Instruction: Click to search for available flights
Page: home
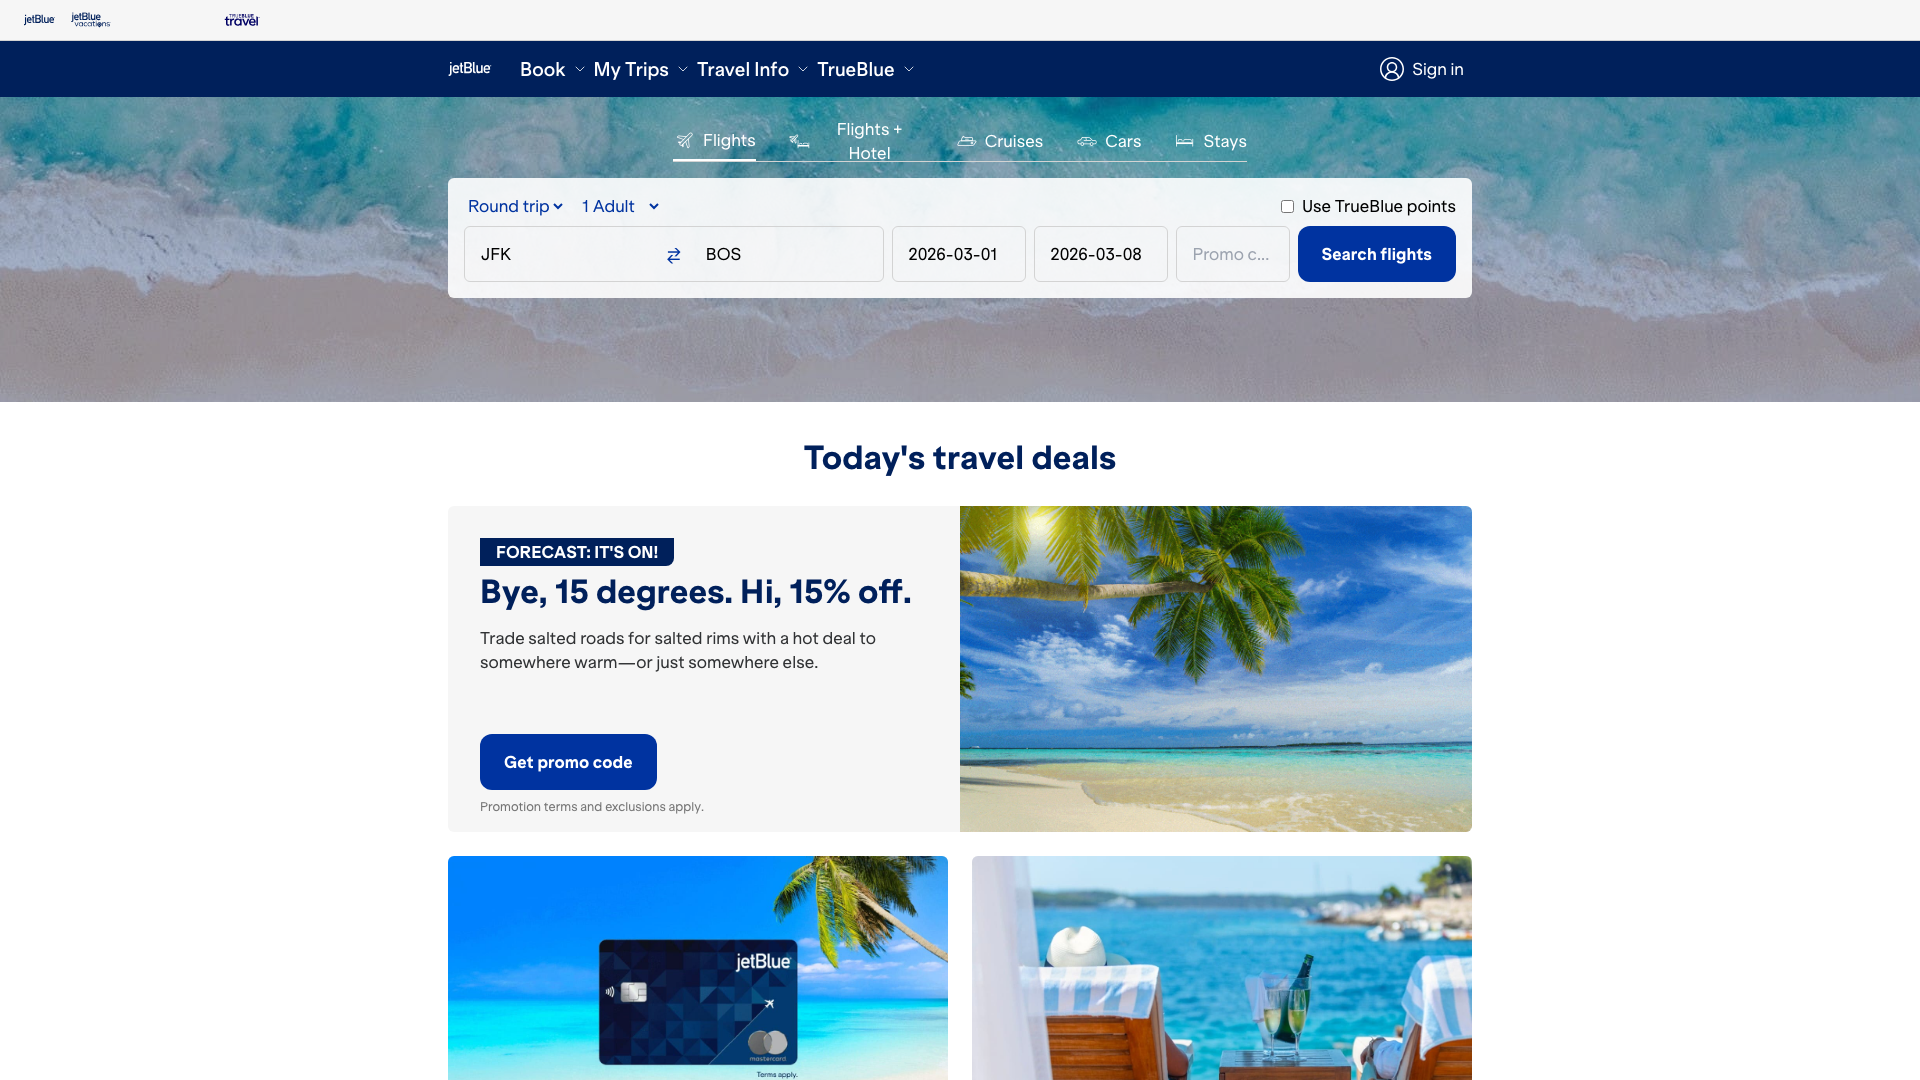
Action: click